Interaction volume radius: 5 \u00c5
Interaction volume height: 25 \u00c5
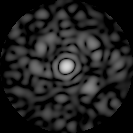
Disorder parameter: 0.7033